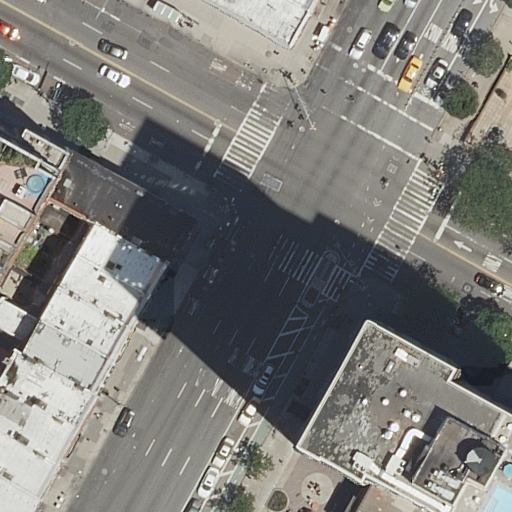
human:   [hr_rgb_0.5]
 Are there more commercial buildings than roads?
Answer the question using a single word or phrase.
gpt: no

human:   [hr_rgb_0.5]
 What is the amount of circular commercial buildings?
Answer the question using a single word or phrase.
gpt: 0

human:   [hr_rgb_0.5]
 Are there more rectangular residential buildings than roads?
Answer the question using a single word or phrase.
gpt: no

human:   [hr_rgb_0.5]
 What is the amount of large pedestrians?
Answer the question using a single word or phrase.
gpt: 1

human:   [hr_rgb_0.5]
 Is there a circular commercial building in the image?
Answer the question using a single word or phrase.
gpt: no

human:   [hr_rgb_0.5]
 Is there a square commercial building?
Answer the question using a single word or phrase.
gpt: no

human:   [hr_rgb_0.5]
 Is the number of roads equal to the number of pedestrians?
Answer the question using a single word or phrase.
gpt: no

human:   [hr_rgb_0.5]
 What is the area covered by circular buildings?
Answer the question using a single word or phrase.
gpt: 0m2

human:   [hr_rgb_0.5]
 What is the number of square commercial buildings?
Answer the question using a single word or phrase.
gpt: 0

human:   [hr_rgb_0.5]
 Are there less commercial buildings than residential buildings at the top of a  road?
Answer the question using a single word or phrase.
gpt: yes

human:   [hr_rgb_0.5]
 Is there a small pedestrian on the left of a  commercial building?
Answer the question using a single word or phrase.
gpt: no

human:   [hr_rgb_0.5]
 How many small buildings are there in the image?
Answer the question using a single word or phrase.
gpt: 1

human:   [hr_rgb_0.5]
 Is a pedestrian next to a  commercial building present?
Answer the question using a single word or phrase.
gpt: no

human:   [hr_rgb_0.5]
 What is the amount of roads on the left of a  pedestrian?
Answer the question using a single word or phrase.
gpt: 14

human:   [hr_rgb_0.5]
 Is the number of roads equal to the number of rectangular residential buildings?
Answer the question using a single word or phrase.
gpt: no

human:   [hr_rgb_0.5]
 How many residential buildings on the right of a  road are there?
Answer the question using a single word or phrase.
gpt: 3

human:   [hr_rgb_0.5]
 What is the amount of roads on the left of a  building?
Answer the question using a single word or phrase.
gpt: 14

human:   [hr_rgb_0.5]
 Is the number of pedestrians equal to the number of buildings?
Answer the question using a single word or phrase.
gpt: no

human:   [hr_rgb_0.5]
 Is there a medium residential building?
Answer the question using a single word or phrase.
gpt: yes

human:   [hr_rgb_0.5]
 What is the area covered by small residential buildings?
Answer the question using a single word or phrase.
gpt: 37m2

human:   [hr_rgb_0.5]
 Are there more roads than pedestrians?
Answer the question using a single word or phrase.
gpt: yes

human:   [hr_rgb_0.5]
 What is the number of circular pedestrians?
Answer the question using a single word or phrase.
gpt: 0

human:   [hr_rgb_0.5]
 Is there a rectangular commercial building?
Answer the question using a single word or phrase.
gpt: no

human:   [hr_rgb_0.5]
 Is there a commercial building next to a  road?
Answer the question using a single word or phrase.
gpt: no

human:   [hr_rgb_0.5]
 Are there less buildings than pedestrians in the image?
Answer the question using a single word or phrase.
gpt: no

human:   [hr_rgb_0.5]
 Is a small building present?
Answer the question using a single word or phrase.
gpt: yes

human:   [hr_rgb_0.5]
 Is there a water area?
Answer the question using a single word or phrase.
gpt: no

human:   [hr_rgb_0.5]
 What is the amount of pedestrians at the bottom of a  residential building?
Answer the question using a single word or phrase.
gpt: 2

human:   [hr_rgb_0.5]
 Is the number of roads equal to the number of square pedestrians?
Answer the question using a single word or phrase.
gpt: no

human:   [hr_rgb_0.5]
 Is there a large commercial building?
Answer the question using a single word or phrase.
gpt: no

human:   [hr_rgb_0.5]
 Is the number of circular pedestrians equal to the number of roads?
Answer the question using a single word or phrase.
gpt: no

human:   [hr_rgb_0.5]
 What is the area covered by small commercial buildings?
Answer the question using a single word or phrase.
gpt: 0m2

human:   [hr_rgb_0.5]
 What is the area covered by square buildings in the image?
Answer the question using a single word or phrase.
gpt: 0m2

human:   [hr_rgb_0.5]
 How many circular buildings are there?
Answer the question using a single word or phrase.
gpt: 0

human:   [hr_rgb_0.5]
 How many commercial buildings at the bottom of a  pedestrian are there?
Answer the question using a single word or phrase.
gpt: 0

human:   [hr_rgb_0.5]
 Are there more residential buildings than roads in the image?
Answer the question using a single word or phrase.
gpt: no